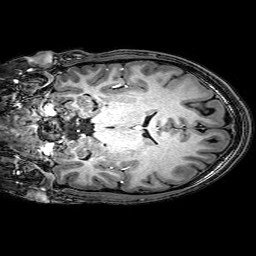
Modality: T1w
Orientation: coronal
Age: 19
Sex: male
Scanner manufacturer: philips
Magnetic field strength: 3 T
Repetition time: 0.009 s
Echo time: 0.0035 s